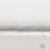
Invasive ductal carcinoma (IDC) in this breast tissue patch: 0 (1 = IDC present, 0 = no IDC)